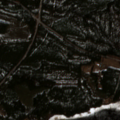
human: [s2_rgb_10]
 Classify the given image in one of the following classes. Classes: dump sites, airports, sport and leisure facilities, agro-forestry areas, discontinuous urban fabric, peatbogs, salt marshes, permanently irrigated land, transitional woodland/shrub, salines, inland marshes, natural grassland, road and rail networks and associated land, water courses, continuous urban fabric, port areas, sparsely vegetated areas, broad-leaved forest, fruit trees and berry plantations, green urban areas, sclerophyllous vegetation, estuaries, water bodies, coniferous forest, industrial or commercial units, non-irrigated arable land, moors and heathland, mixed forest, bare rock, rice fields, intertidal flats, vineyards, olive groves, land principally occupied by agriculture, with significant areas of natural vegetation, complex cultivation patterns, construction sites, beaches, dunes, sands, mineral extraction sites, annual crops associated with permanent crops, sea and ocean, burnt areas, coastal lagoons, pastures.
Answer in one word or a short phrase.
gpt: coniferous forest, mixed forest, transitional woodland/shrub, water bodies